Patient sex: M
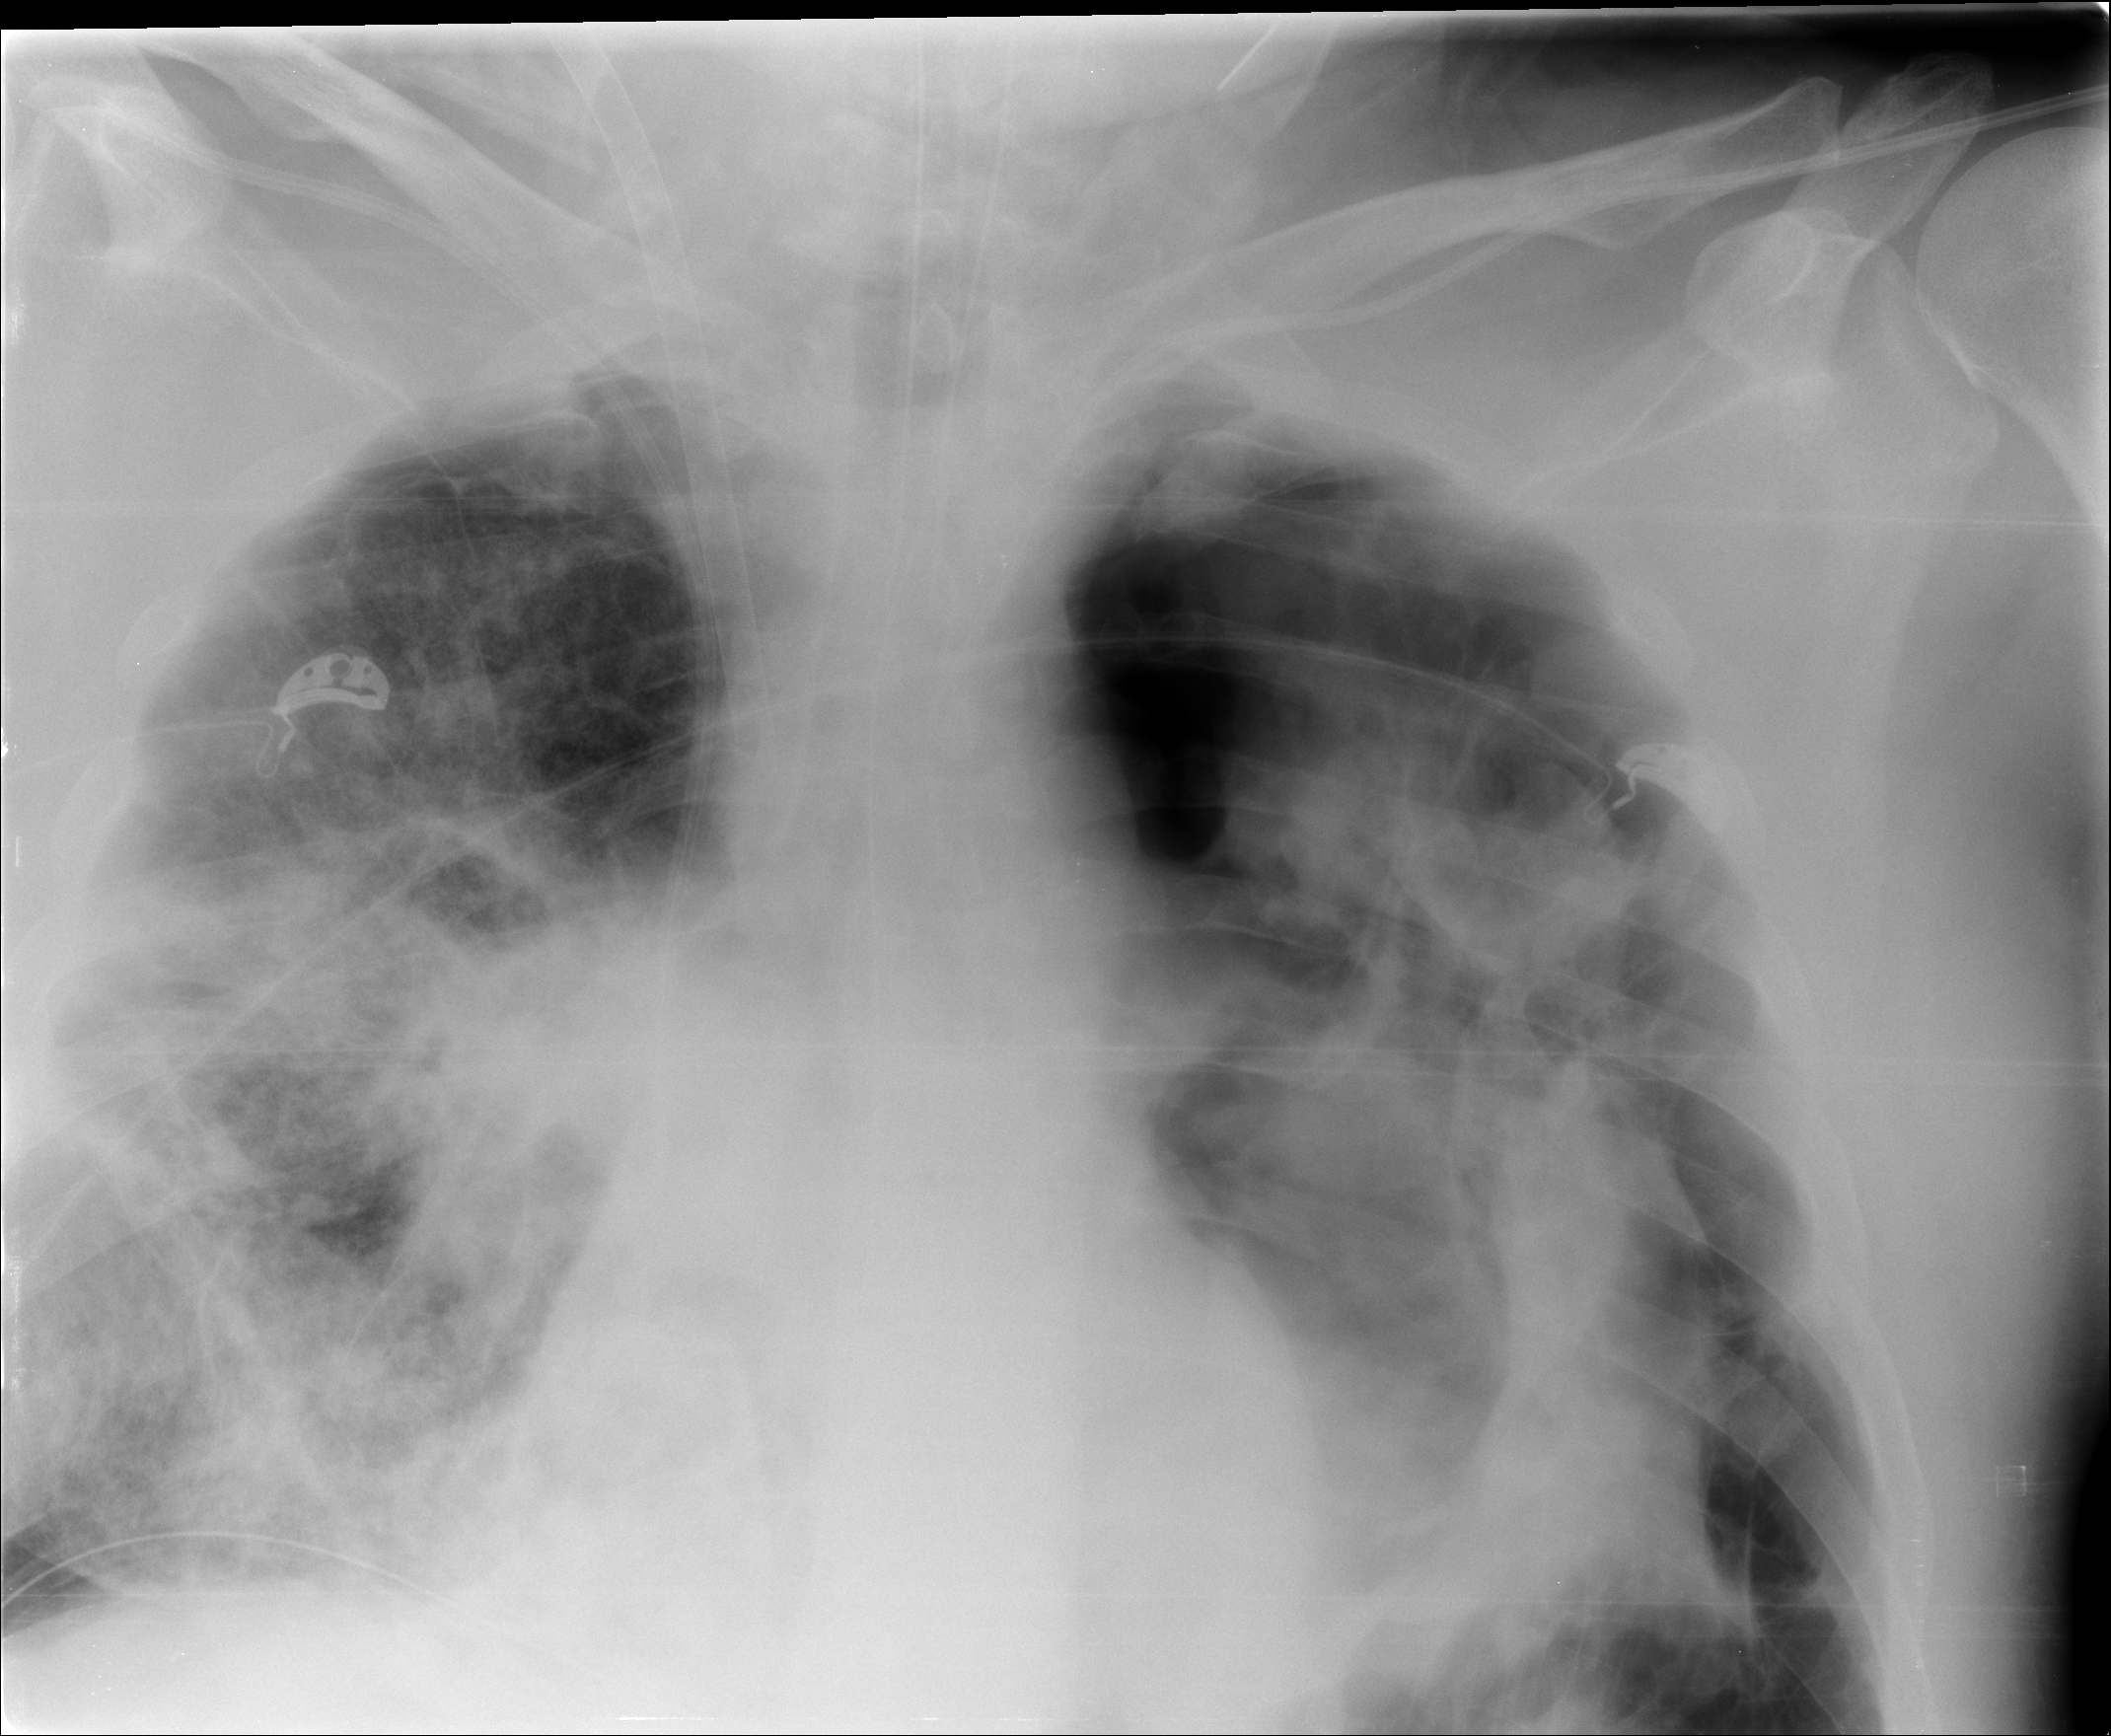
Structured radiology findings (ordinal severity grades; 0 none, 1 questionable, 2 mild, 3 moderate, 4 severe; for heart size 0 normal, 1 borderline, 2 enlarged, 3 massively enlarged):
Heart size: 2
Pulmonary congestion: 2
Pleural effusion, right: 0
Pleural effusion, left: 2
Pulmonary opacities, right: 4
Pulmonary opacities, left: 4
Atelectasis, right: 3
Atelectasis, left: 3